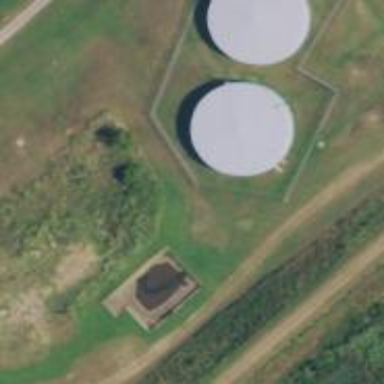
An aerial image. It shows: Storage tank with man-made structure.